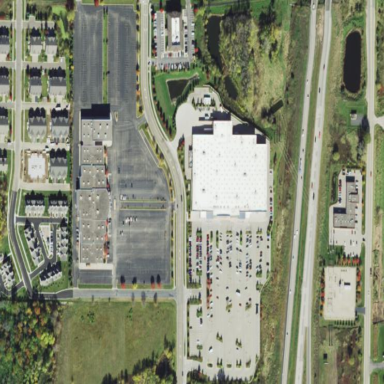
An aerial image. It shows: Commercial area.